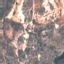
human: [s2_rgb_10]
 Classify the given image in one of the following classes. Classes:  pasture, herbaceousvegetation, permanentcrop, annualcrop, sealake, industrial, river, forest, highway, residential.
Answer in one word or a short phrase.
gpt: HerbaceousVegetation